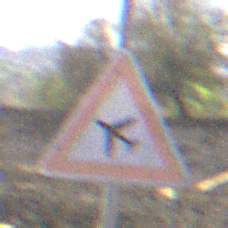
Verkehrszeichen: FlugbetriebRechts
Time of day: Midday
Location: Outdoor (Nature)
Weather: Clear
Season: NotSpecified
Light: Natural